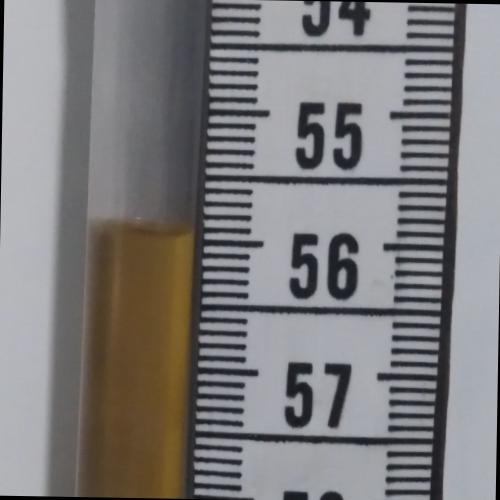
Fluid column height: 55.9 cm